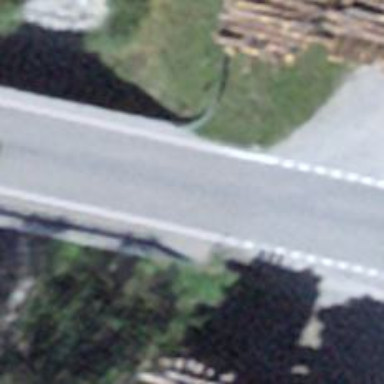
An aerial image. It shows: Asphalt road on secondary bridge.